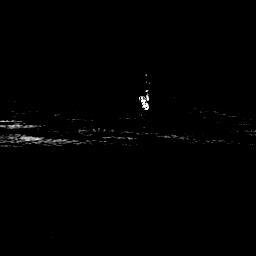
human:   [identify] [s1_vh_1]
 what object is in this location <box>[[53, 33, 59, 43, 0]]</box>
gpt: <ref>1 small ship at the center</ref>